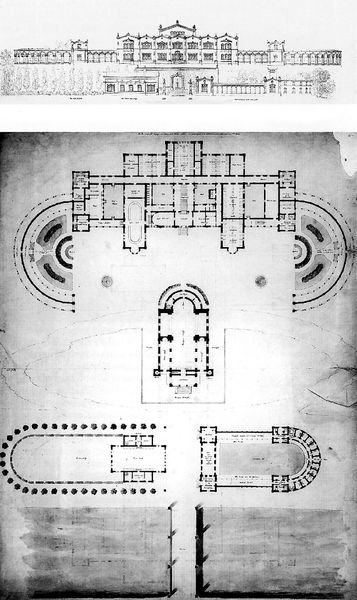
Titel: Entwurf zum Athenäum in München
Künstler: Leo von Klenze
Institution: München, Staatliche Graphische Sammlung
Schlagwörter: weiß, frankreich, schwarz, zeichnung, anlage, gebäude, schloss, architektur, barock, kirche, adel, front, oval, perspektive, mauer, grafik, graphik, hof, burg, palast, schwarz-weiss, profan, plan, sakral, bau, grundriss, palais, aufriss, bauplan, franzöisch